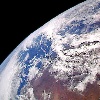
Label: cloud